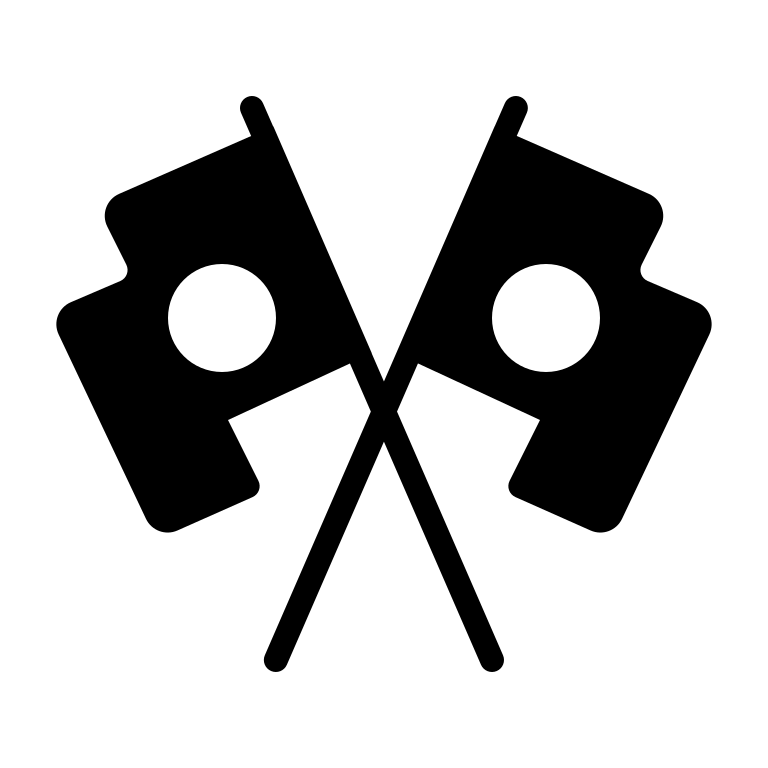
crossed flags high contrast